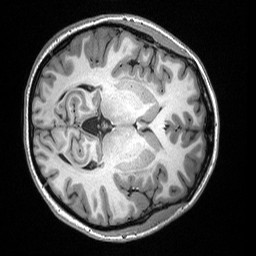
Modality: T1w
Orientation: axial
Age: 29
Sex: female